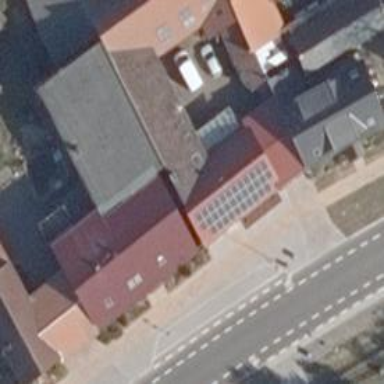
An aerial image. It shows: Solar photovoltaic panel generator producing electricity in small installation.